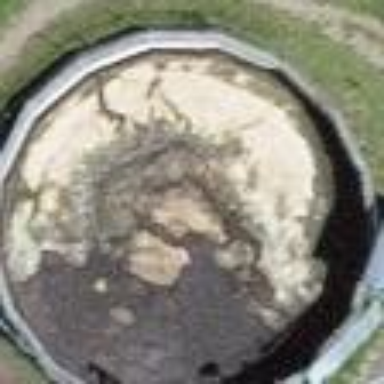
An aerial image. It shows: Storage tank that is man-made.